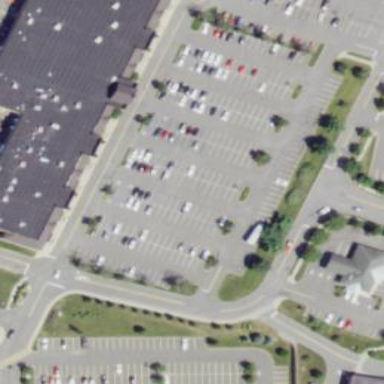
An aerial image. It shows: Mall building.